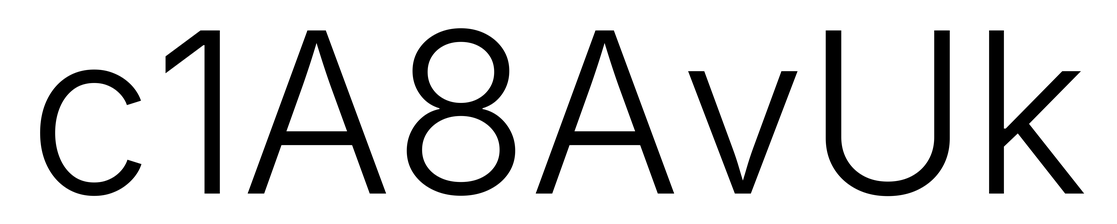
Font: Inter_Light